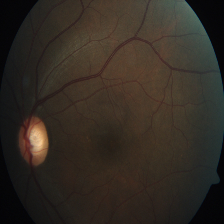
Diabetic retinopathy grade: Severe